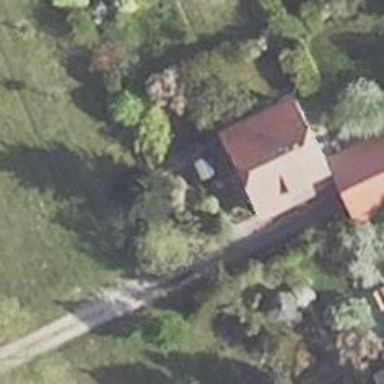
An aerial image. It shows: Driveway.